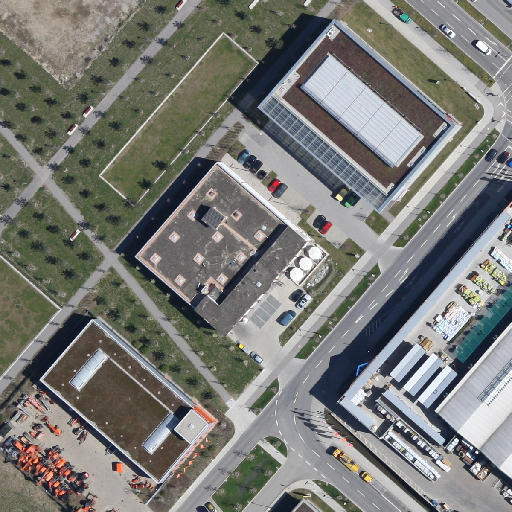
Referring expression: light-duty vehicle